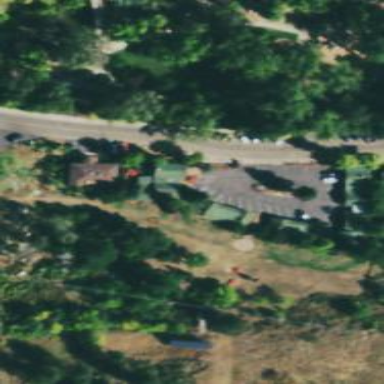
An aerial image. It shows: Motel.